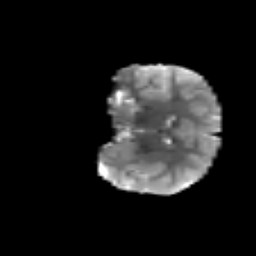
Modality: T2w
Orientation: coronal
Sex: female
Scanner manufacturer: siemens
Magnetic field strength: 3 T
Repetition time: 5 s
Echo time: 0.071 s